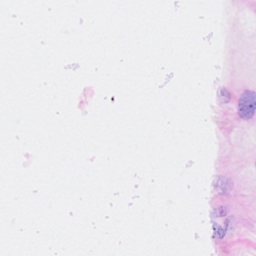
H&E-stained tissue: Breast